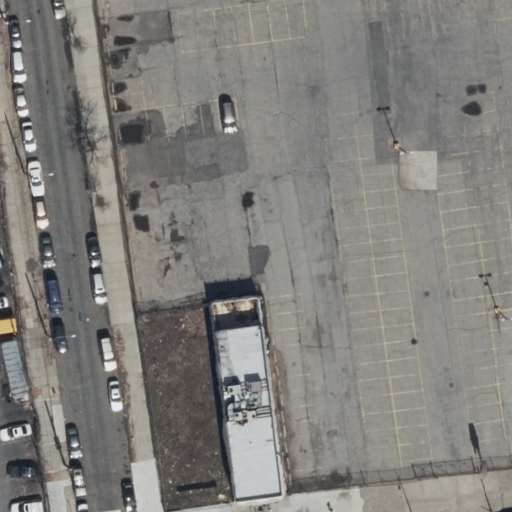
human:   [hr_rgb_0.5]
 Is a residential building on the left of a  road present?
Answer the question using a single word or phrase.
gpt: yes

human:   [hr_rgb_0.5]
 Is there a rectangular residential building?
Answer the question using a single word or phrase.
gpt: yes

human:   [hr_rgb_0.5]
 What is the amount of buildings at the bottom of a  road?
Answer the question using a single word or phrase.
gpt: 1

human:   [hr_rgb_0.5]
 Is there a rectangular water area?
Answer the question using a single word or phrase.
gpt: no

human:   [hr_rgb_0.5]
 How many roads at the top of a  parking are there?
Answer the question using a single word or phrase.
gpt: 4

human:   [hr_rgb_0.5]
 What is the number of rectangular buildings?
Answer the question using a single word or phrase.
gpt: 1

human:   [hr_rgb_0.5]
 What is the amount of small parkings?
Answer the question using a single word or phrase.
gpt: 0

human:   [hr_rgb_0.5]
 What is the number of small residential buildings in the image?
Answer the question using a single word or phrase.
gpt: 0

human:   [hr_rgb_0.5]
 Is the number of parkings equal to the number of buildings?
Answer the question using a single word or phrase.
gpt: no

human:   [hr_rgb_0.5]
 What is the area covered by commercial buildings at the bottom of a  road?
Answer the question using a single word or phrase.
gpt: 0m2

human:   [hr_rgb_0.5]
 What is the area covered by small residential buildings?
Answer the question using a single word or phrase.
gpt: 0m2

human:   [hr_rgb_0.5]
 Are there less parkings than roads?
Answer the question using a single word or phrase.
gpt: yes

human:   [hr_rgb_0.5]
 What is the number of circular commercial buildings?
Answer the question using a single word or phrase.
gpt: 0

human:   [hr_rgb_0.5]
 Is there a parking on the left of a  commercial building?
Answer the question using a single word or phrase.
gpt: no

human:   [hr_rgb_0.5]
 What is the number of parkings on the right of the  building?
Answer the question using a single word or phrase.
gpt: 0

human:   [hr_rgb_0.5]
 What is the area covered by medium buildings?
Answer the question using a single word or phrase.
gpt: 361m2

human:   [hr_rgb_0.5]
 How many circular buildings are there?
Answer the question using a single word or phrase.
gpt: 0

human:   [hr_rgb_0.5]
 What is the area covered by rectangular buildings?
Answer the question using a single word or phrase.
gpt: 361m2

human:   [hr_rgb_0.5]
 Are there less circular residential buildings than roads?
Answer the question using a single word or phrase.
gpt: yes

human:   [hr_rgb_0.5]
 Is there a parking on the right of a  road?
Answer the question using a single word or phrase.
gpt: yes

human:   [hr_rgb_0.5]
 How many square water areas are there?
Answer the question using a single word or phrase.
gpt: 0

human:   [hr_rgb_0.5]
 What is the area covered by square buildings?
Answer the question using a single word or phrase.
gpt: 0m2

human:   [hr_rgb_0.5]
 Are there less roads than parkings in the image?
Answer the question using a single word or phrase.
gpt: no

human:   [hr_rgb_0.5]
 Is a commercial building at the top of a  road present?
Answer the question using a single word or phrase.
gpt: no

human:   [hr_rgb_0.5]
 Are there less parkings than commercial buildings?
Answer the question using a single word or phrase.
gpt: no

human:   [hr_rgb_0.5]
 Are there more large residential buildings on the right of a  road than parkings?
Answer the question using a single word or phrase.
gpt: no

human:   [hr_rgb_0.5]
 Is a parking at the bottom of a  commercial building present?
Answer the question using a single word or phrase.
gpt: no

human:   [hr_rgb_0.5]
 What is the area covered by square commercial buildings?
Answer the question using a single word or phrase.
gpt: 0m2

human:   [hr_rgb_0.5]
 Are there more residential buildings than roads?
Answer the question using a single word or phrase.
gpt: no

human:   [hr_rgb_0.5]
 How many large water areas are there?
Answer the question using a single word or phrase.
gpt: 0

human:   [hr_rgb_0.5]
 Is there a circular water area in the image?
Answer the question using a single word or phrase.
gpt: no

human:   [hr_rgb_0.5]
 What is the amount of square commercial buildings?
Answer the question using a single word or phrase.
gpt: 0

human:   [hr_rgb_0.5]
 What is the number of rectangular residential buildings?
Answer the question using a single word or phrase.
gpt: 1

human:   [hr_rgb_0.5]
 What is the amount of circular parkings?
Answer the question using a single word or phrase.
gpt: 0

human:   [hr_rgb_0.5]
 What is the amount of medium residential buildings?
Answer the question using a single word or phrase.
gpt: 1

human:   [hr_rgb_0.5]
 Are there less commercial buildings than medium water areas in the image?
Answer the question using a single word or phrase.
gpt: no